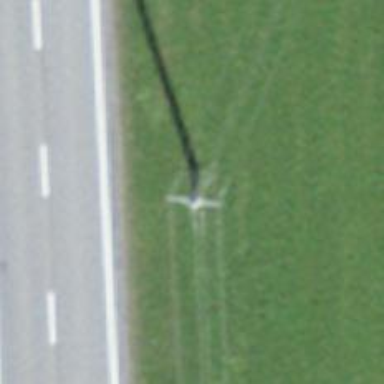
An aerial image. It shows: Power pole.